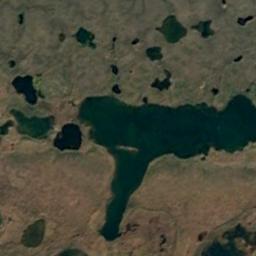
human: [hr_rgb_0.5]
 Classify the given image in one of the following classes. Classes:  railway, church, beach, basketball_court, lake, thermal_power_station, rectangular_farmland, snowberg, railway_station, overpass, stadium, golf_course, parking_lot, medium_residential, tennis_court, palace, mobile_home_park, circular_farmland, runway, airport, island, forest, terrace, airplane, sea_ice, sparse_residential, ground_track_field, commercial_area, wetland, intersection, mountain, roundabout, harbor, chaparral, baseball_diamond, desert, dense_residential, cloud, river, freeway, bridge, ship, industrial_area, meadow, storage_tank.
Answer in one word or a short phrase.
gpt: wetland